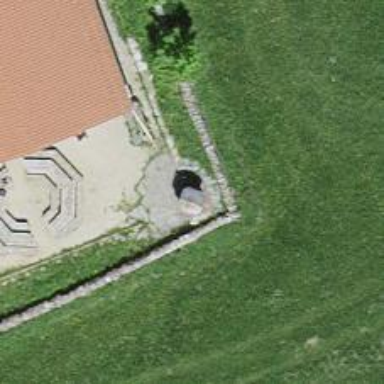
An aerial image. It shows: BBQ amenity.